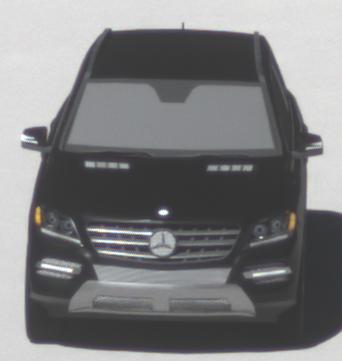
Make: Mercedes-Benz
Model: ML 350
Detailed model: M-Class (166)
Model produced from: 2011/11
Model produced until: 2014/10
Doors: 5
Color: black
Road condition: dry road
Daytime: morning or afternoon
Contrast: high contrast